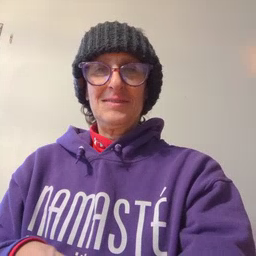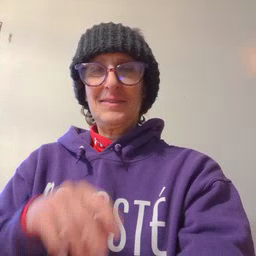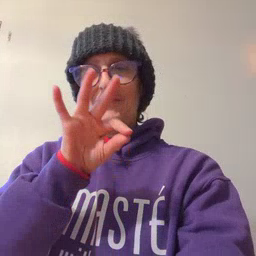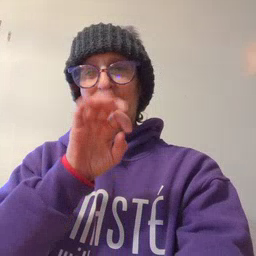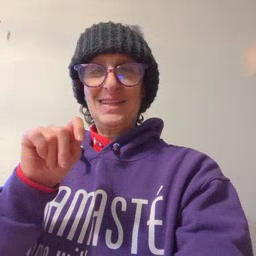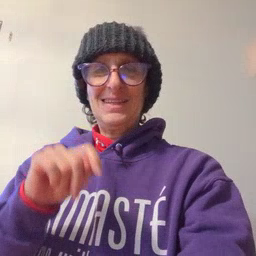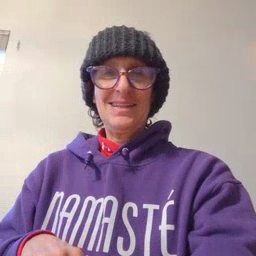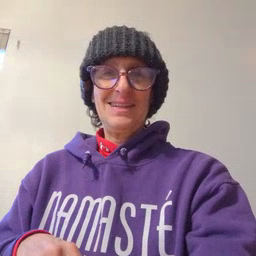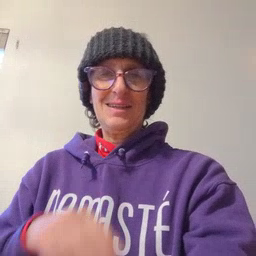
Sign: feet